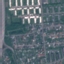
Land use / land cover: Residential